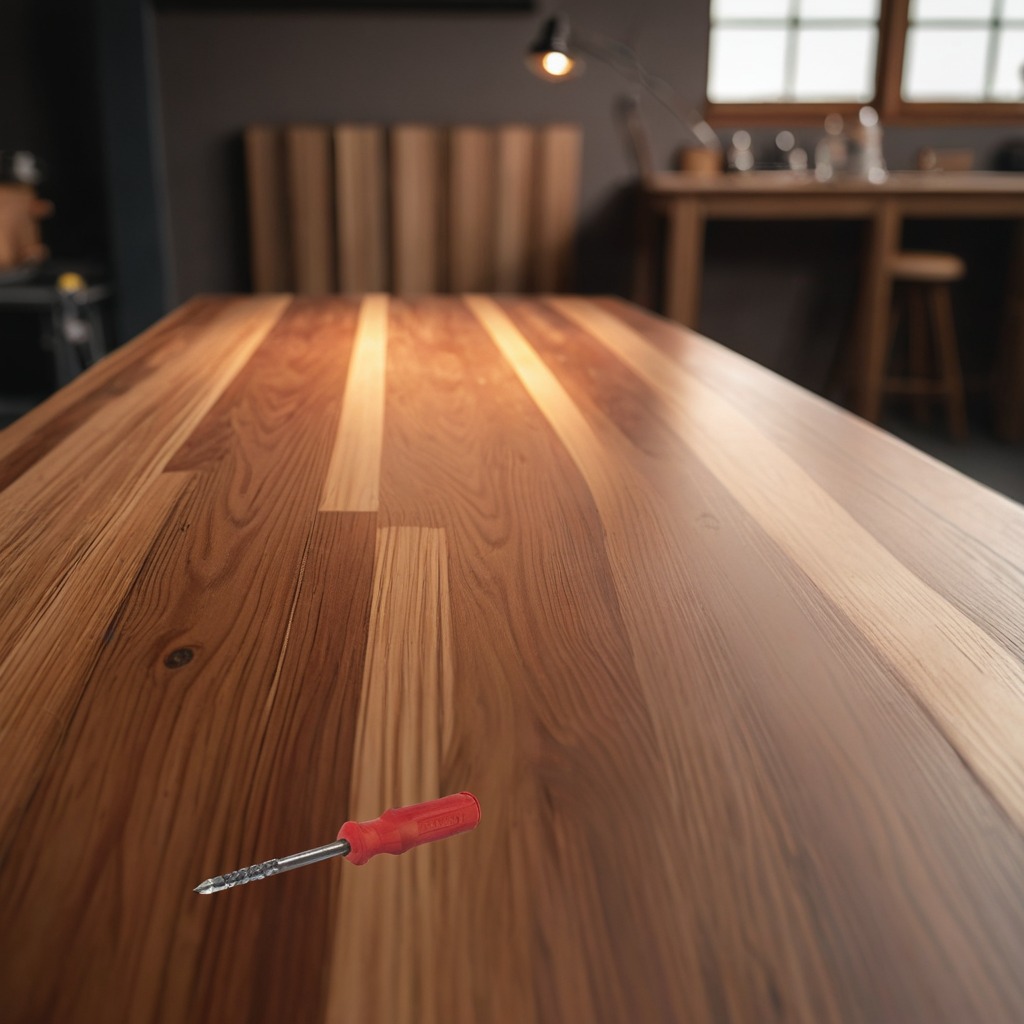
A screwdriver is lying on a wooden table in a carpentry studio.